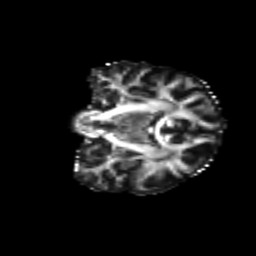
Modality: FA
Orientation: coronal
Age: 25
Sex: female
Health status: healthy
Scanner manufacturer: siemens
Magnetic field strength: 3 T
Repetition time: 8.6 s
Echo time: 0.095 s